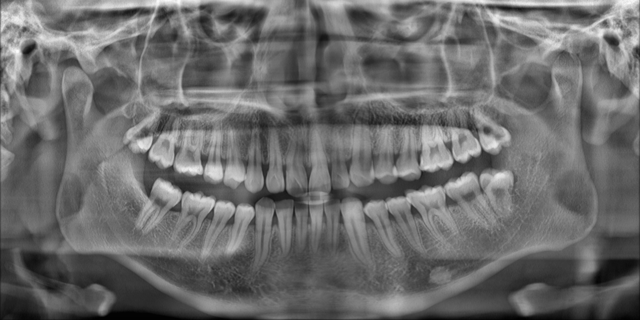
adult